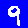
Digit: 9